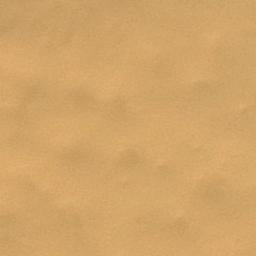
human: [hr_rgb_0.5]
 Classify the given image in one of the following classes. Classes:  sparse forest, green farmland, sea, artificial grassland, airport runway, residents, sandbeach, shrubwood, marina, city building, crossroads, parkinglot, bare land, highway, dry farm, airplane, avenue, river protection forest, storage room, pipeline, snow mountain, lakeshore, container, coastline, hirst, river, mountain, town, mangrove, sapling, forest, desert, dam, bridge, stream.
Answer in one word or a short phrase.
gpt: desert